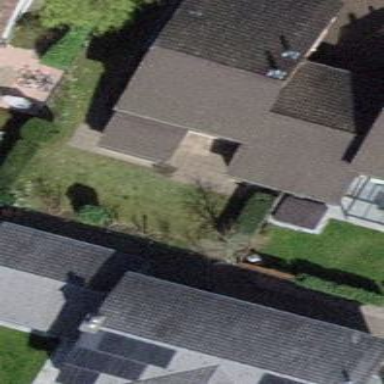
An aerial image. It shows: Building with tiled roof.